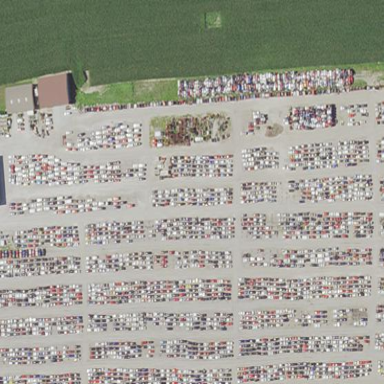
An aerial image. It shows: Scrap yard located in industrial area.